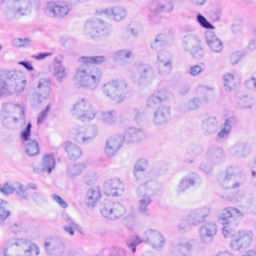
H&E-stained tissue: Breast